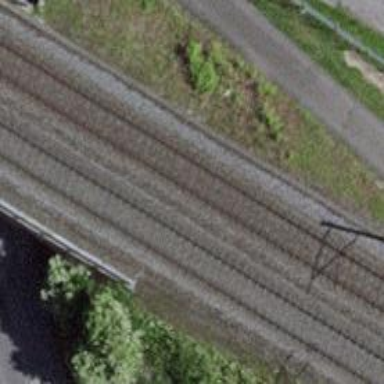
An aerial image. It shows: Railway bridge with electrified tracks and single contact line.